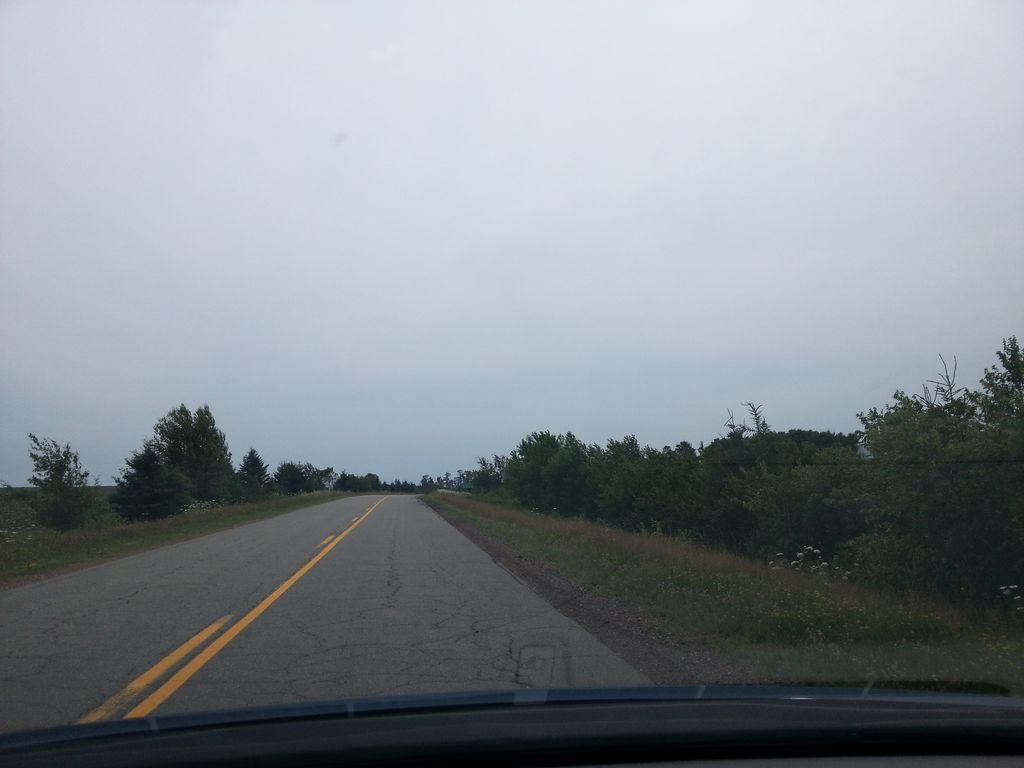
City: charlottetown